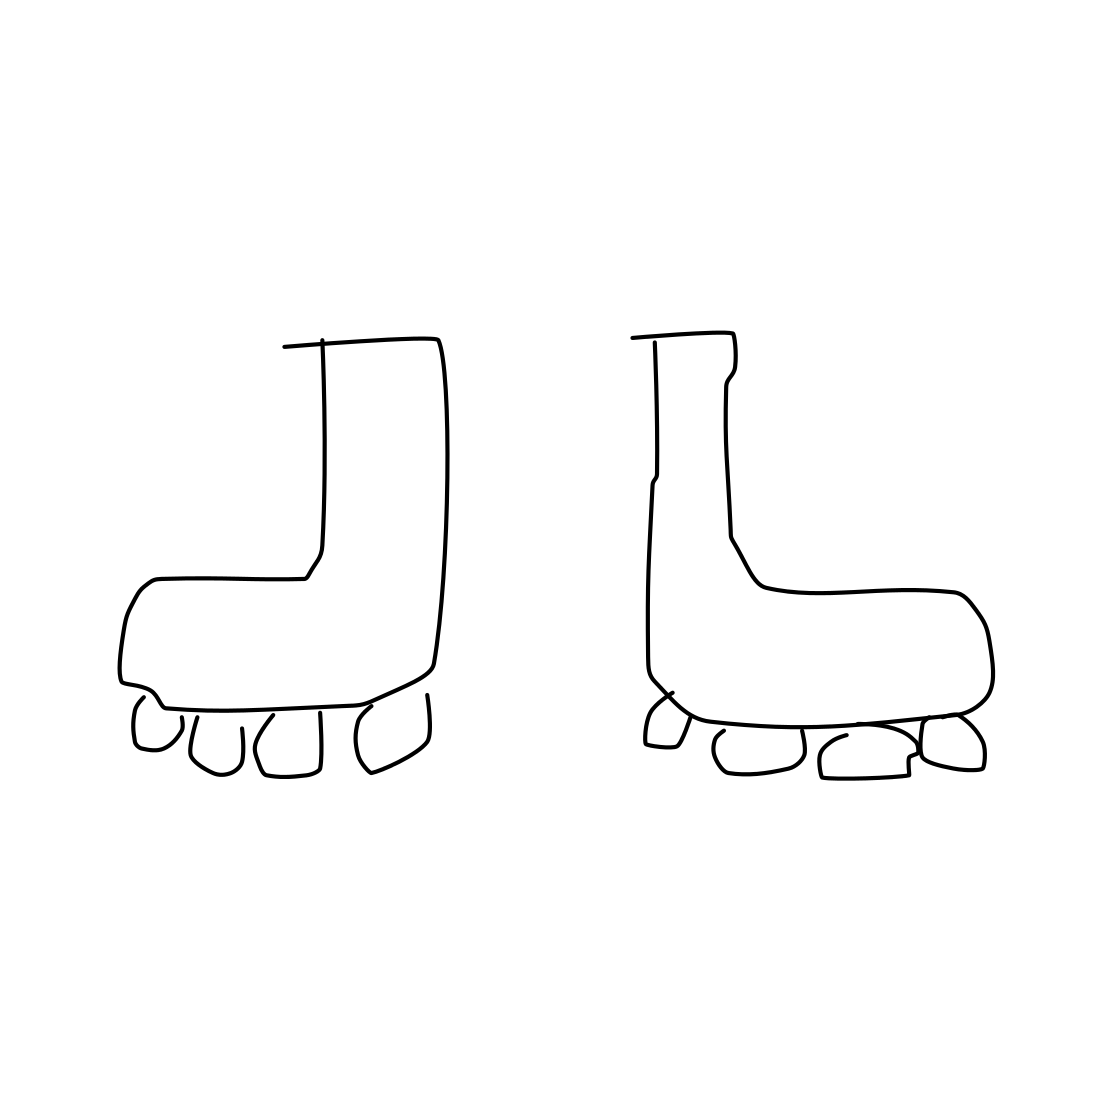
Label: rollerblades